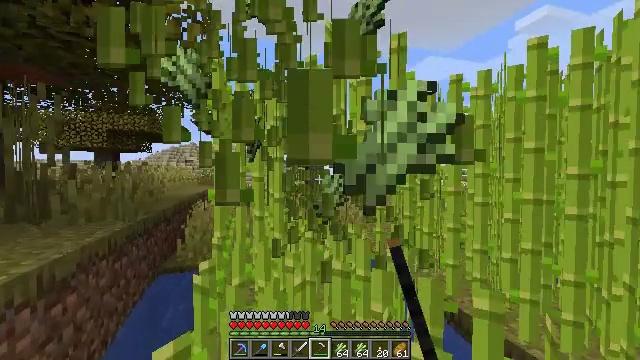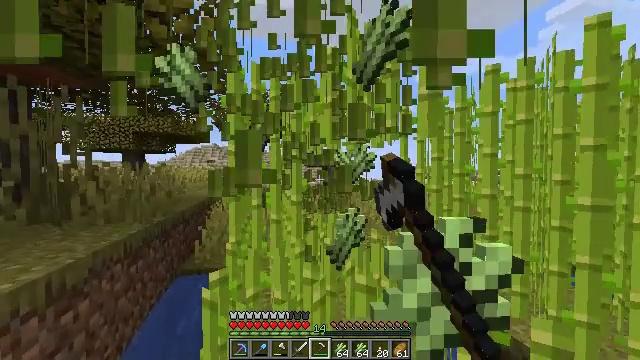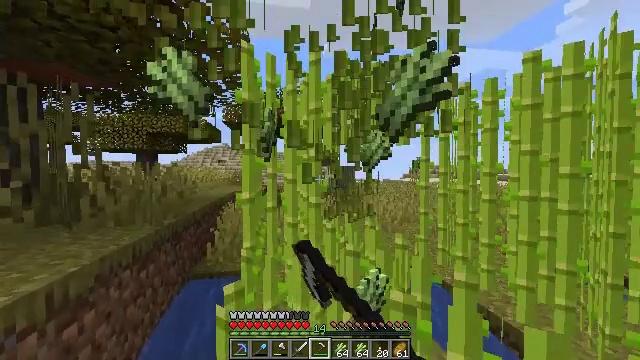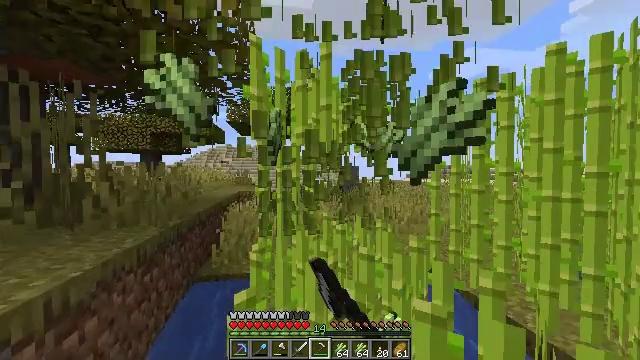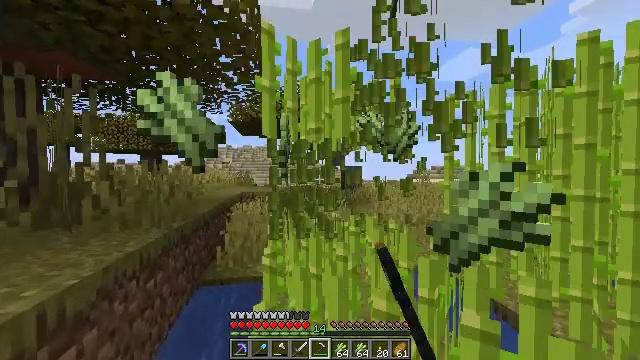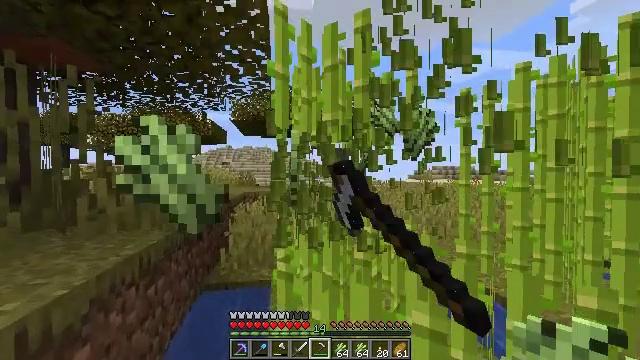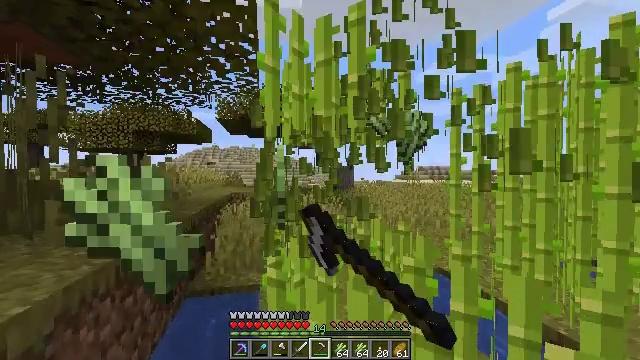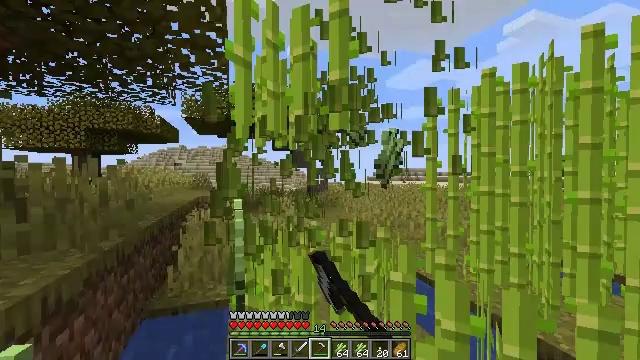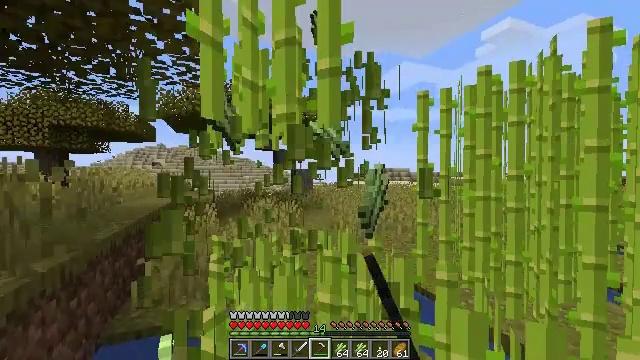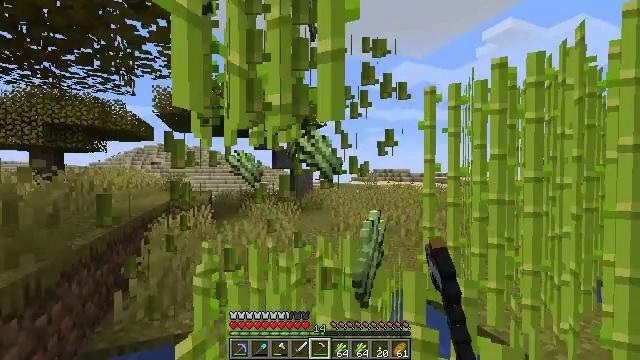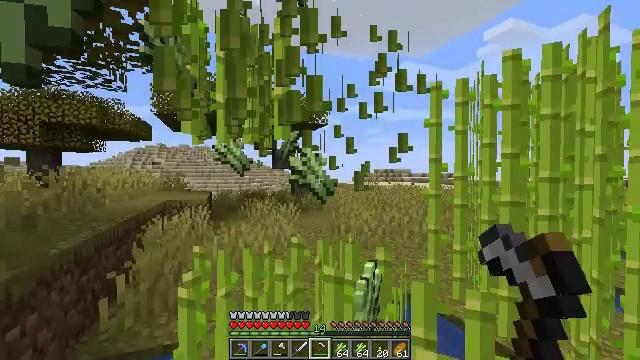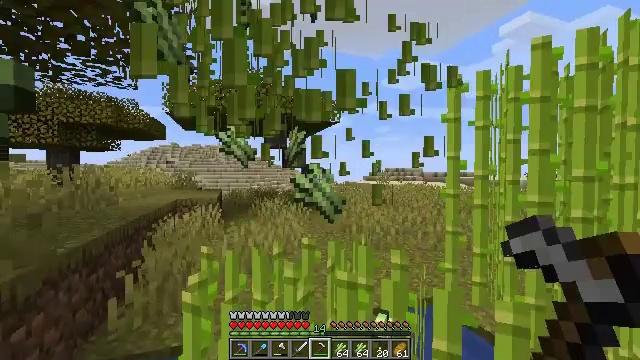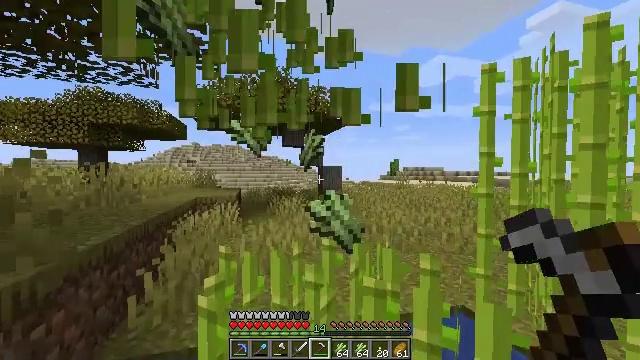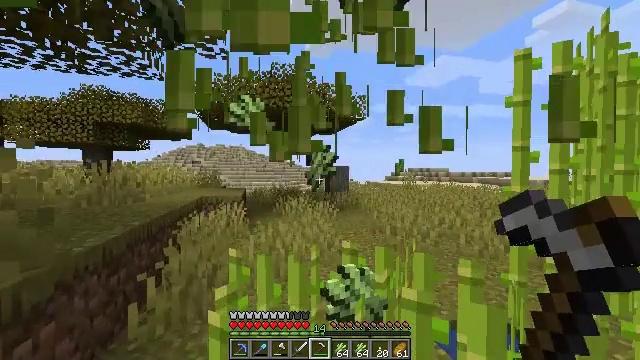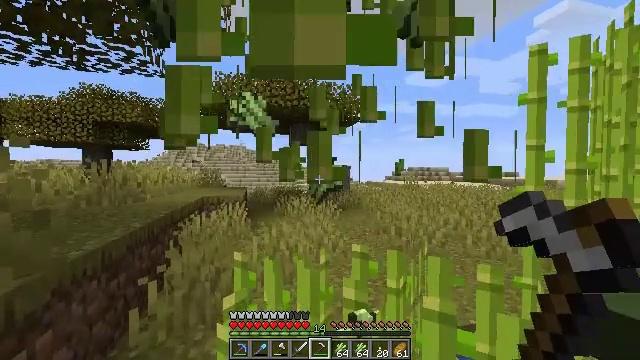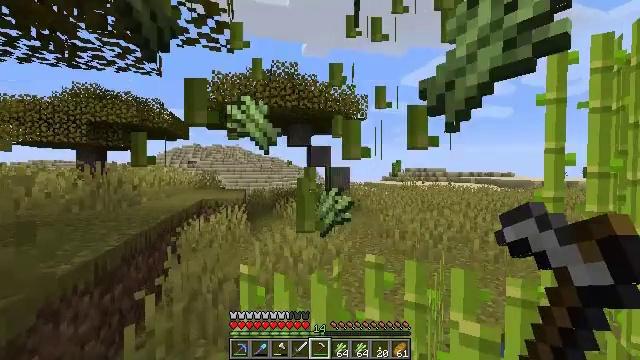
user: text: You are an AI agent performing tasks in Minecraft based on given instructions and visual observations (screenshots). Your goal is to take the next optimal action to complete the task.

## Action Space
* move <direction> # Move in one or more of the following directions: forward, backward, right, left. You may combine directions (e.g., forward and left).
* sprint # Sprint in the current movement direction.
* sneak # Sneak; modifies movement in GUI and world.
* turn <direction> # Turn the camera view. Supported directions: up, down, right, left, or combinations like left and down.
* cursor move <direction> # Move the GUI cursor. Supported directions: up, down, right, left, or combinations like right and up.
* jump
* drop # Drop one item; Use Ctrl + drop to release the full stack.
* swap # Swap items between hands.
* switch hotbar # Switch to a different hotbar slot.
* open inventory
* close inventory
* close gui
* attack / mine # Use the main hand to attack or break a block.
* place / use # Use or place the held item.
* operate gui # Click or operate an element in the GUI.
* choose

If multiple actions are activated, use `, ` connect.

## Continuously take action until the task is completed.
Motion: motion action
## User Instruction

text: Break the sugar cane.
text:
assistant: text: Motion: move forward and move left, turn left, attack / mine
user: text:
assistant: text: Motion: move forward and move left, turn left, attack / mine
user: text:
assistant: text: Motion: move forward and move left, attack / mine
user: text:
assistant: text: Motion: move forward and move left, attack / mine
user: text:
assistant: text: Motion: move forward, attack / mine
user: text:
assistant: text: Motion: move forward, turn right, attack / mine
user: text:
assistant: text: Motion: move forward, turn right, attack / mine
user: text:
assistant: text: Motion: move forward, turn right, attack / mine
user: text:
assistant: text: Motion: move forward, attack / mine
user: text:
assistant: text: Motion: move forward, attack / mine
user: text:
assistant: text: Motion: move forward and move left, turn left, attack / mine
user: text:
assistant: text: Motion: move forward and move left, turn left, attack / mine
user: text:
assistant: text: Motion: move forward and move left, attack / mine
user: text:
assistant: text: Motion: move forward and move left, attack / mine
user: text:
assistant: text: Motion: move forward, attack / mine
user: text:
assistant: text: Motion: move forward, turn right and up
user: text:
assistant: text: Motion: move forward, turn right
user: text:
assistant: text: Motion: move forward, turn right
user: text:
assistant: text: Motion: move forward
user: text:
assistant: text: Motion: move forward
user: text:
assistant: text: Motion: move forward and move left
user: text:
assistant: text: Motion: move forward and move left
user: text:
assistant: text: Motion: move forward and move left, turn left
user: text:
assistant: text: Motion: move forward and move left, turn right and down
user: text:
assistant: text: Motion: move forward and move left, turn right and down
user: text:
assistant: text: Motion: move left, turn right and down
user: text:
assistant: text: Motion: move left, turn right and down
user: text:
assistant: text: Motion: move left, turn right
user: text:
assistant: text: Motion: move left, turn right
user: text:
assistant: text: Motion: move forward and move left, turn right